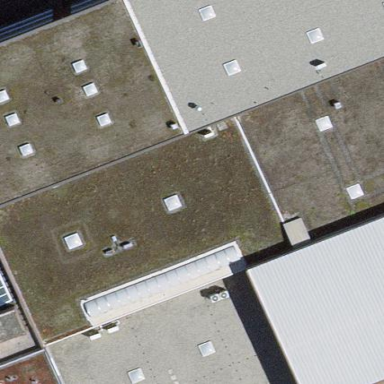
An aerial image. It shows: Commercial building.